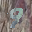
Label: 9